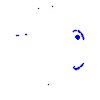
Particle: pion